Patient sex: F
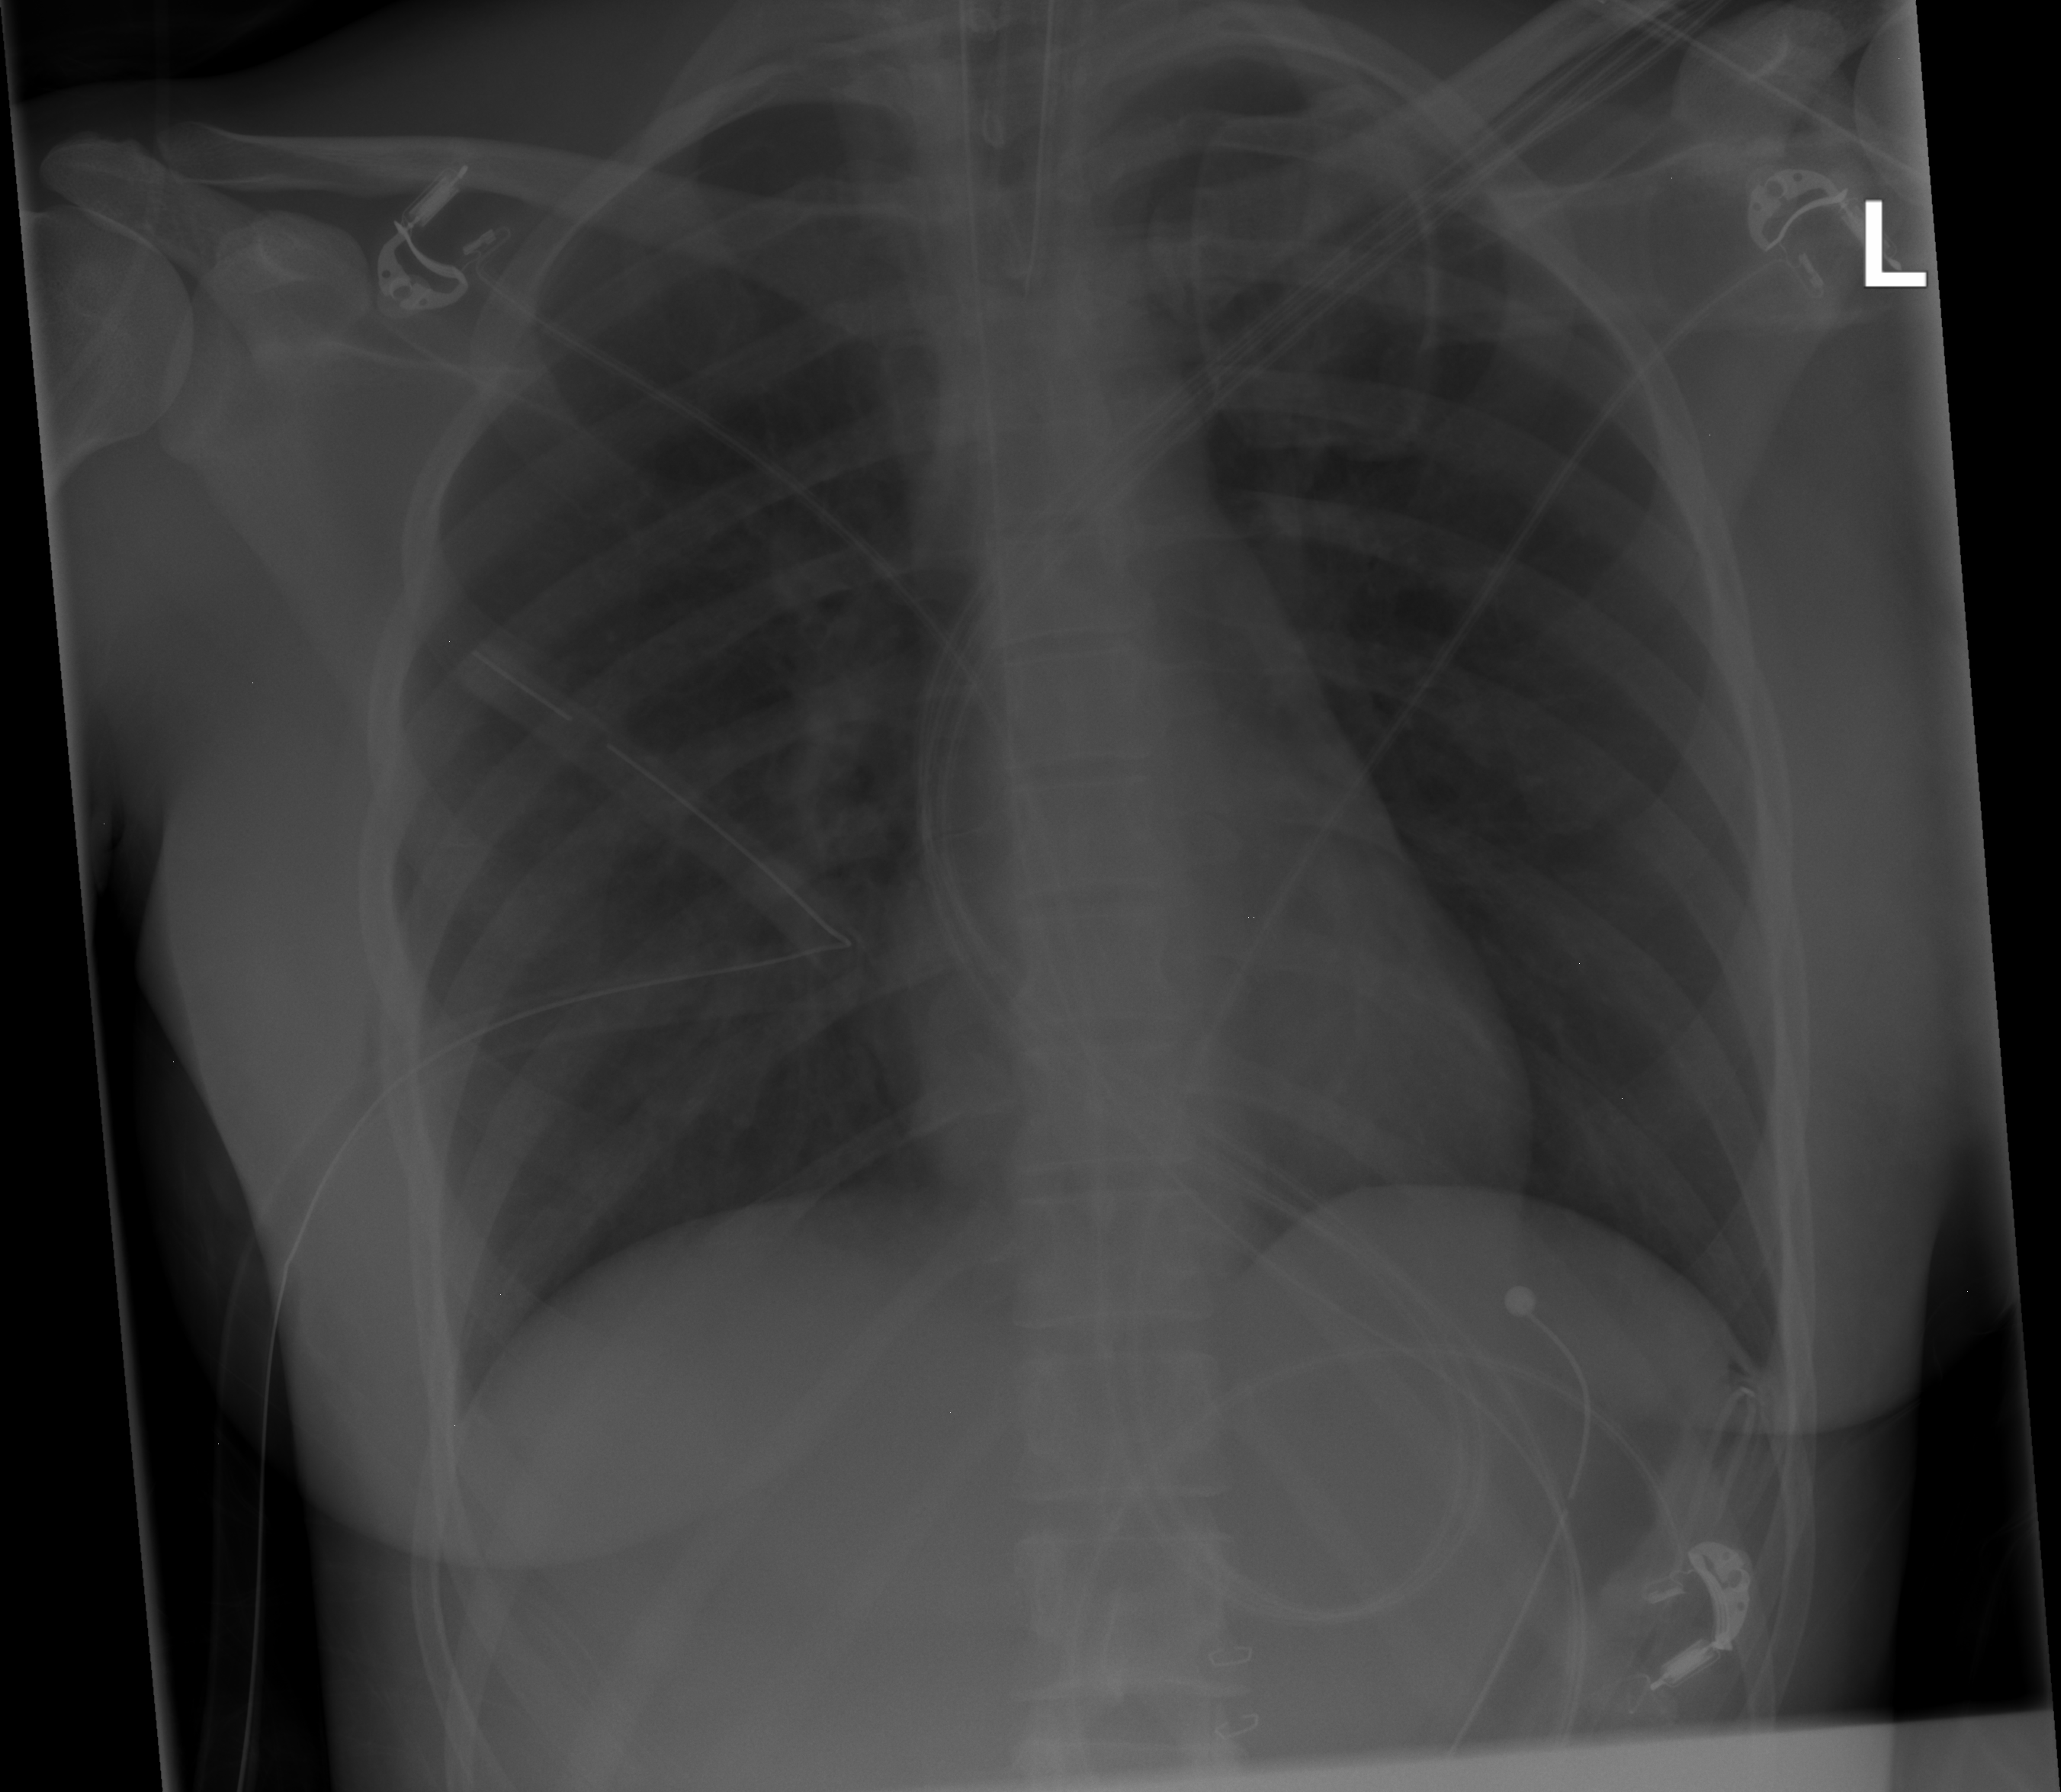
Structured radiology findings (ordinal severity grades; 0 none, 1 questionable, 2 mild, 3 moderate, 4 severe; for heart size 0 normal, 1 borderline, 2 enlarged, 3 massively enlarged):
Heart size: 0
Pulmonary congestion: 0
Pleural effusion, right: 0
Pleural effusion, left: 0
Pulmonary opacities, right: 2
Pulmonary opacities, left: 0
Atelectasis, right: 0
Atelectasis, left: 0